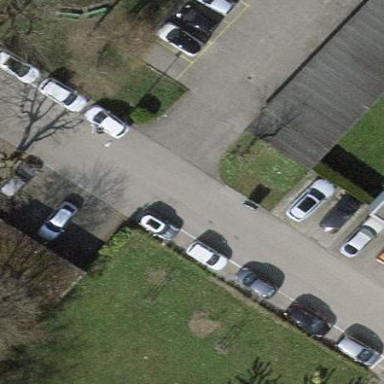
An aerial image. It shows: Parking available on the street side.